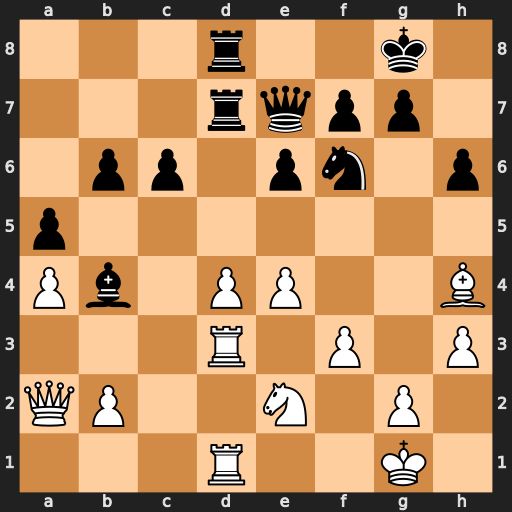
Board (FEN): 3r2k1/3rqpp1/1pp1pn1p/p7/Pb1PP2B/3R1P1P/QP2N1P1/3R2K1
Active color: w
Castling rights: -
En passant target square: -
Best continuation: e5 g5 exf6